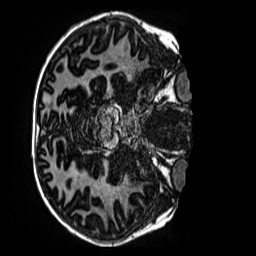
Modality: MP2RAGE
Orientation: axial
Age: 11
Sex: male
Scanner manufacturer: siemens
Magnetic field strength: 3 T
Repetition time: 4 s
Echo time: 0.00299 s